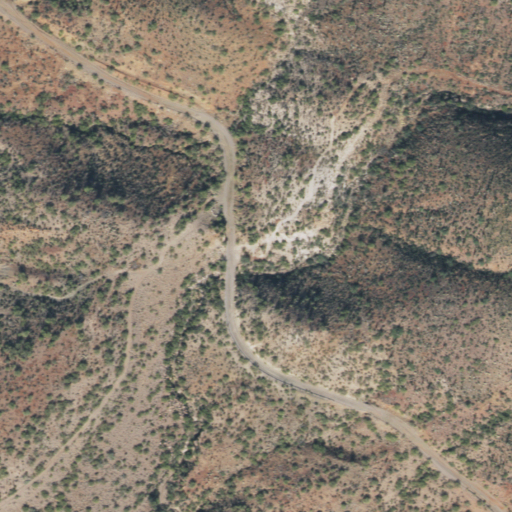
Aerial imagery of valley in Arizona named Belmont Canyon containing shrub, open development, and grassland